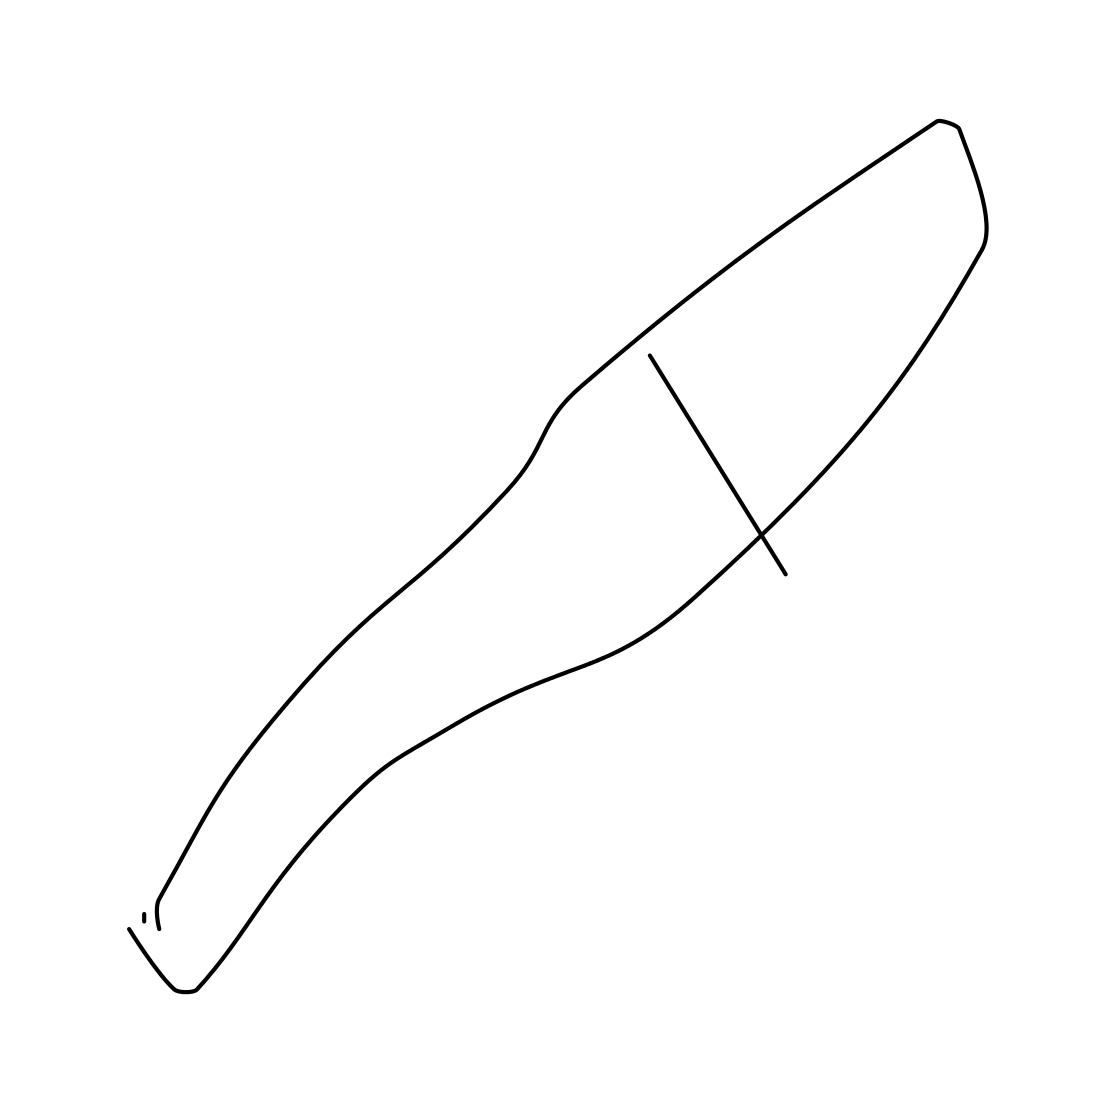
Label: cigarette